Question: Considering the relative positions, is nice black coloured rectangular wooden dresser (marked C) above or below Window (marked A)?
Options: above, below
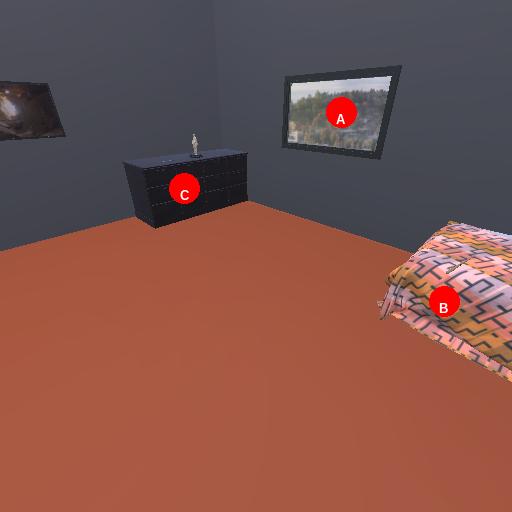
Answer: above